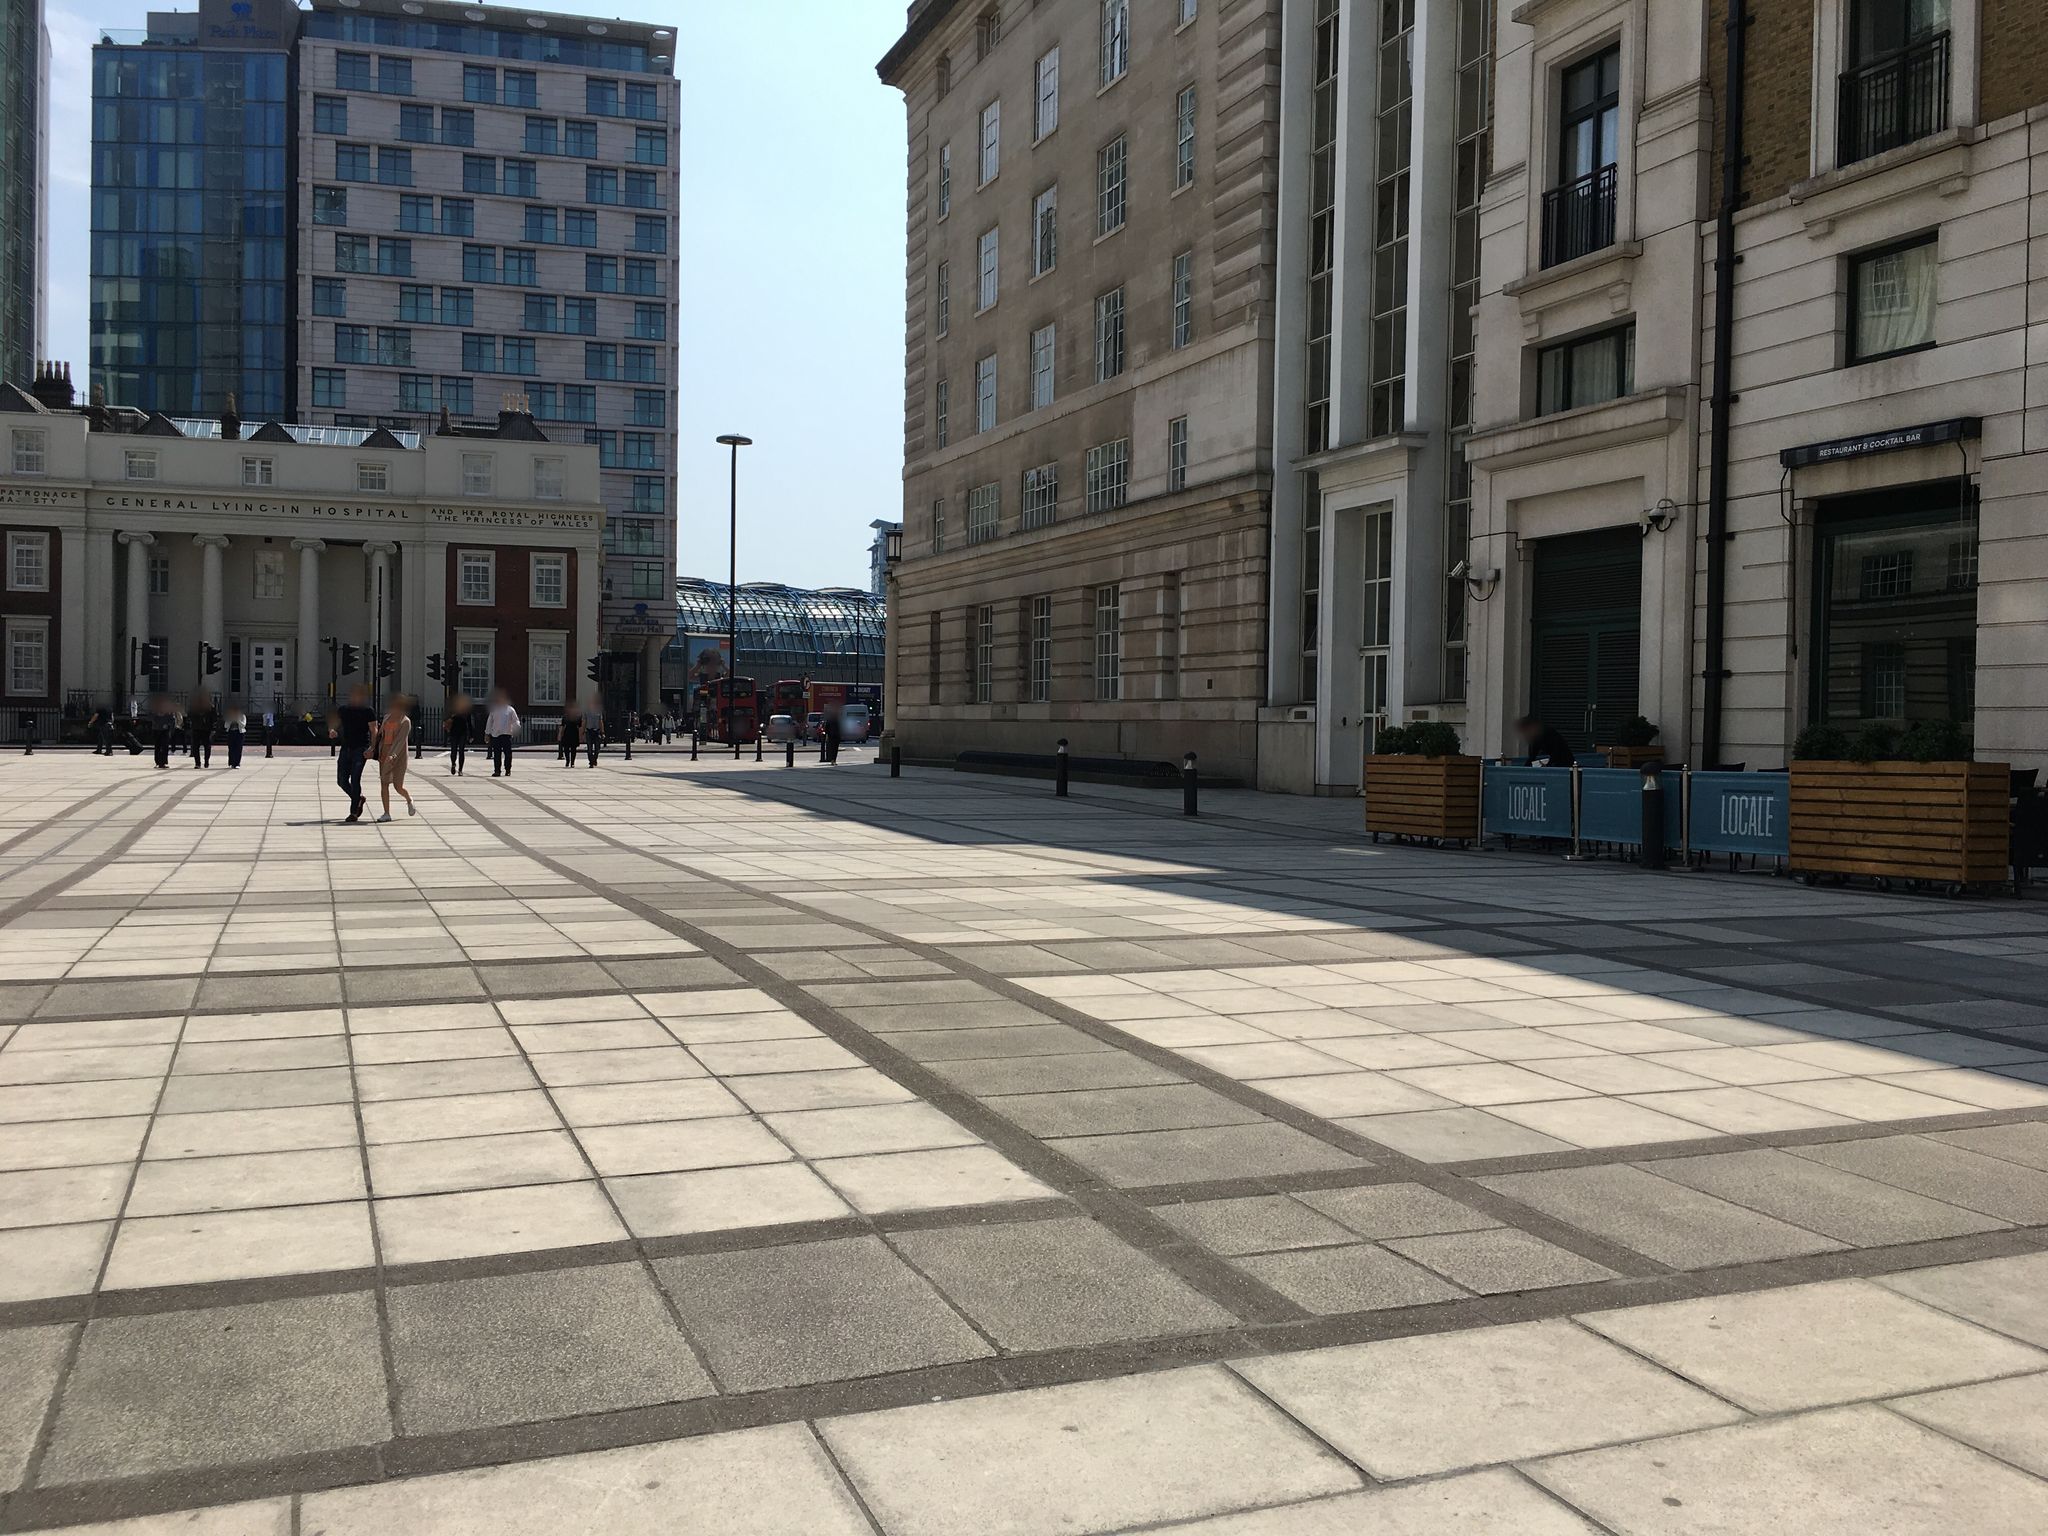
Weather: clear
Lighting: day
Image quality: good
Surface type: walking surface
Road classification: footway, cycleway, pedestrian
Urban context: urban centre
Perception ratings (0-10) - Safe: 8.76, Lively: 8.92, Beautiful: 5.79, Boring: 5.21, Depressing: 4.49, Wealthy: 8.77